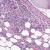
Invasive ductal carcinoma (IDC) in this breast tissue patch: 1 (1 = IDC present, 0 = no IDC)